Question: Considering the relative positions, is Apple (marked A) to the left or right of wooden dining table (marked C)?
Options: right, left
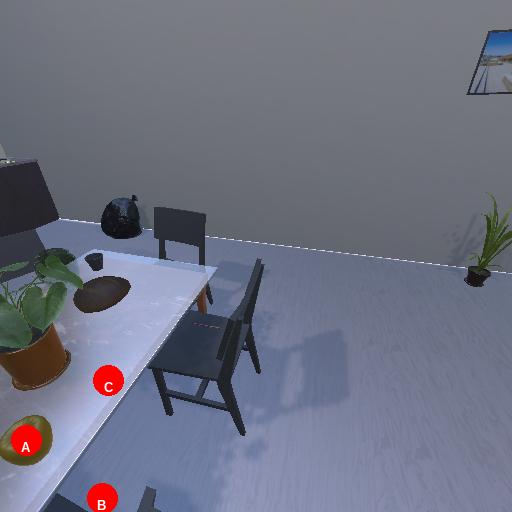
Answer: right